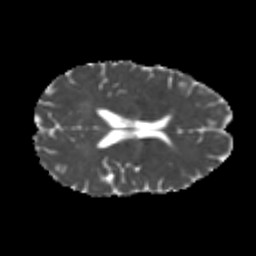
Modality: MD
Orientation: axial
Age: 24
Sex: female
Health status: healthy
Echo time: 0.074 s